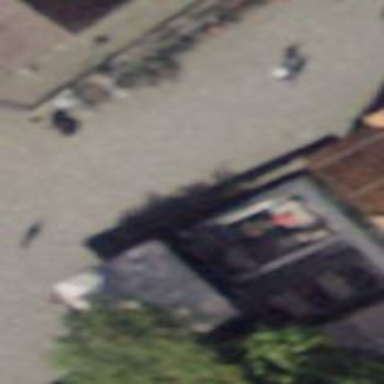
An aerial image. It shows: View of roof of building.